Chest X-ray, PA view. Patient: 64 years old, sex M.
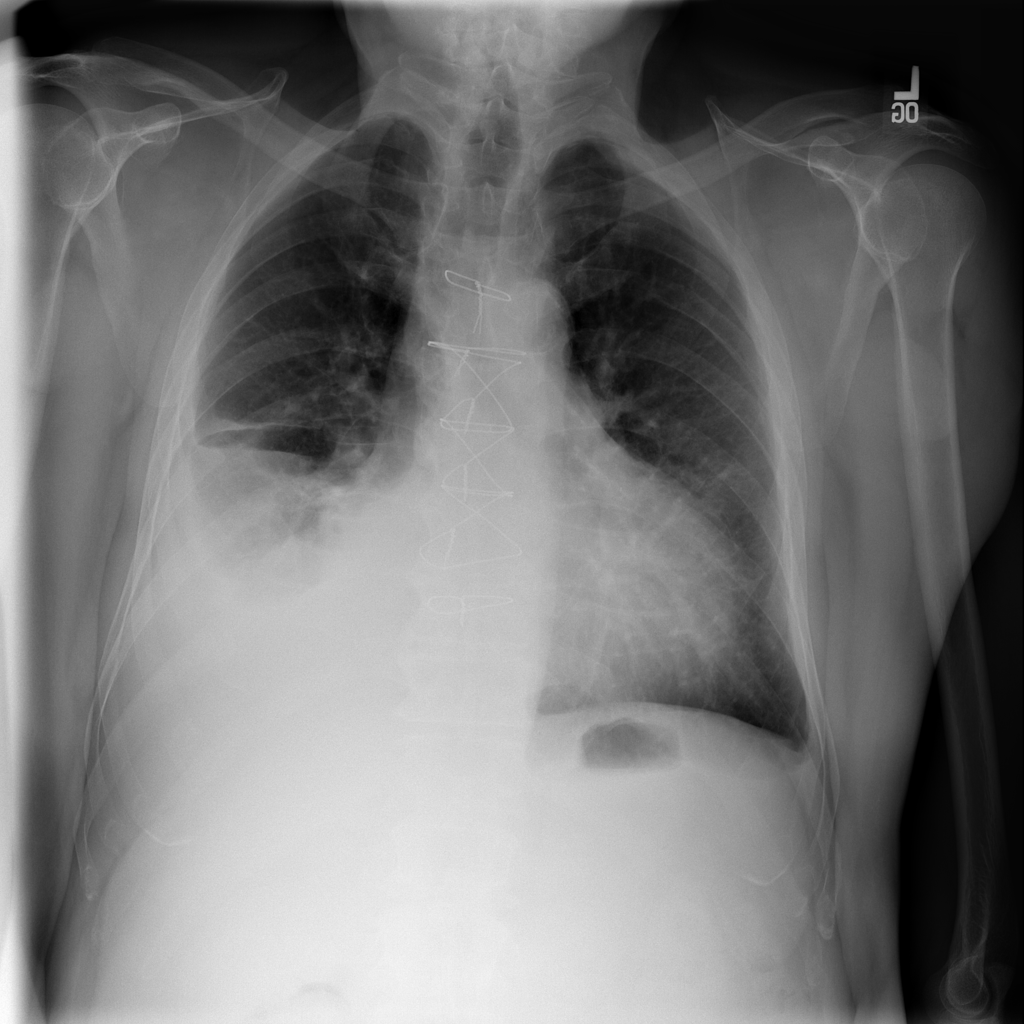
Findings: Effusion